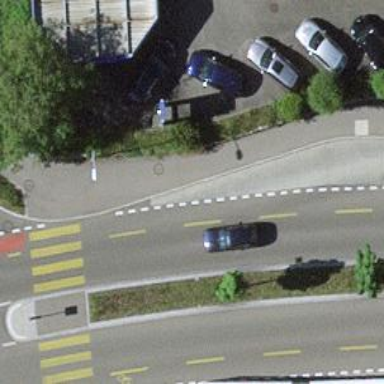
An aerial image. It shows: Car shop.